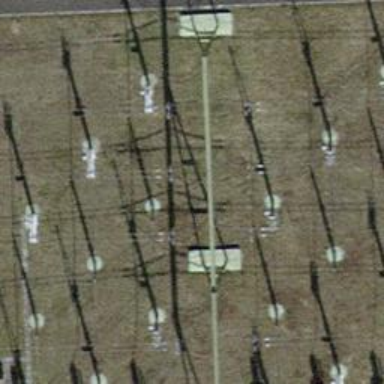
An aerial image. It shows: Insulator used in power systems.